Question: I am trying to get a full-width css3 animation which animates the background. This works fine as long as the height of the body stays at the viewport height. If the content changes and the user needs to scroll, the animation breaks at the bottom:

I already tried to change the css styles of html and body according to some tutorials and ended up with this:
I also tried to set body to 100vh but I think the problem is with the animation itself not scaling properly.
The css for the animation is this:
'''
html {
height: 100%;
}
body {
min-height: 100%;
}
.rememberly-animation {
background: linear-gradient(41deg, #53b5fe, #7abfb4, #5e9793);
-webkit-animation: rememberly-background 30s ease infinite;
-moz-animation: rememberly-background 30s ease infinite;
animation: rememberly-background 30s ease infinite;
}
@-webkit-keyframes rememberly-background {
0% {
background-position: 0% 50%
}
50% {
background-position: 100% 50%
}
100% {
background-position: 0% 50%
}
}
@-moz-keyframes rememberly-background {
0% {
background-position: 0% 50%
}
50% {
background-position: 100% 50%
}
100% {
background-position: 0% 50%
}
}
@keyframes rememberly-background {
0% {
background-position: 0% 50%
}
50% {
background-position: 100% 50%
}
100% {
background-position: 0% 50%
}
}
'''
'''
<html>
<body class="rememberly-animation">
</body>
</html>
'''
The class .rememberly-animation is added to the body-tag.
I somehow need the animation to scale the full height if the viewport (the content) is changing and the user needs to scroll down.
Any hints on this?
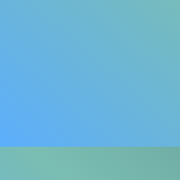
Answer: This is due to <URL> and your background is moving to the html that you have set to be 'height:100%'.
Here is to illustrate the issue:
'''
html {
height:50px;
}
body {
height:100px;
border:2px solid;
margin:0;
}
body {
background: linear-gradient(41deg, #53b5fe, #7abfb4, red);
animation: rememberly-background 30s ease infinite;
}
@keyframes rememberly-background {
0% {
background-position: 0% 50%
}
50% {
background-position: 100% 50%
}
100% {
background-position: 0% 50%
}
}
'''
Note how the background is strangely repeating each '50px' inside the whole document and not only the body.
To avoid this add a background to the html element:
'''
html {
height:50px;
background:#fff;
}
body {
height:100px;
border:2px solid;
margin:0;
}
body {
background: linear-gradient(41deg, #53b5fe, #7abfb4, red);
animation: rememberly-background 30s ease infinite;
}
@keyframes rememberly-background {
0% {
background-position: 0% 50%
}
50% {
background-position: 100% 50%
}
100% {
background-position: 0% 50%
}
}
'''
Your final code can be:
'''
html {
background:#fff;
}
body {
min-height:100vh;
margin:0;
}
body {
background: linear-gradient(41deg, #53b5fe, #7abfb4, #5e9793);
animation: rememberly-background 30s ease infinite;
}
@keyframes rememberly-background {
0% {
background-position: 0% 50%
}
50% {
background-position: 100% 50%
}
100% {
background-position: 0% 50%
}
}
'''
'''
<div style="height:150vh;">to add scroll</div>
'''
---
From this you are having another issue explained here: <URL>
You have to specify a 'background-size' for the animation to work
'''
html {
background:#fff;
}
body {
min-height:100vh;
margin:0;
}
body {
background: linear-gradient(41deg, #53b5fe, #7abfb4, red);
background-size:200% 200%;
animation: rememberly-background 3s ease infinite;
}
@keyframes rememberly-background {
0%,100% {
background-position: 0% 50%
}
50% {
background-position: 100% 50%
}
}
'''